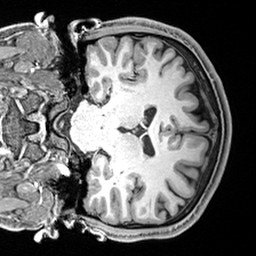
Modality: T1w
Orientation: coronal
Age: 27
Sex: male
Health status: healthy
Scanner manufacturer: siemens
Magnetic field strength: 3 T
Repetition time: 2.4 s
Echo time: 0.00217 s